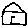
Label: house